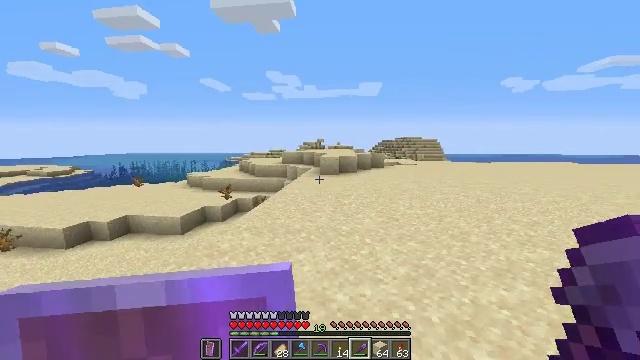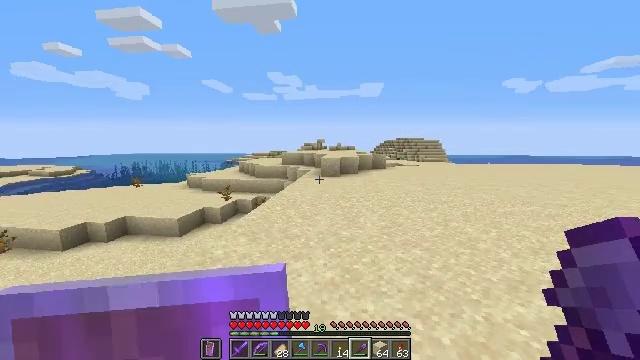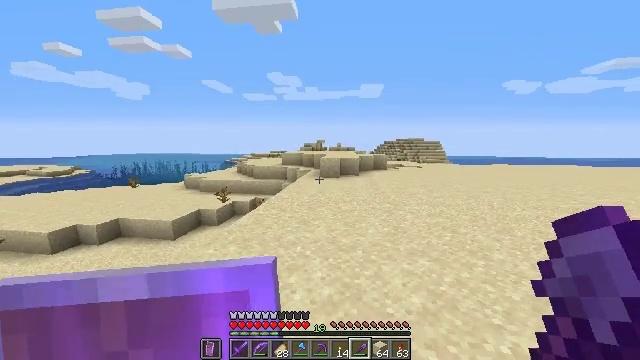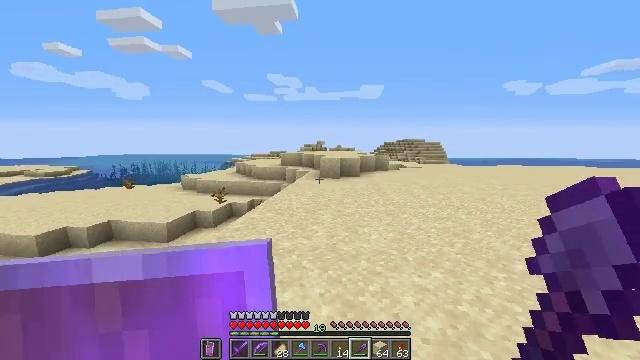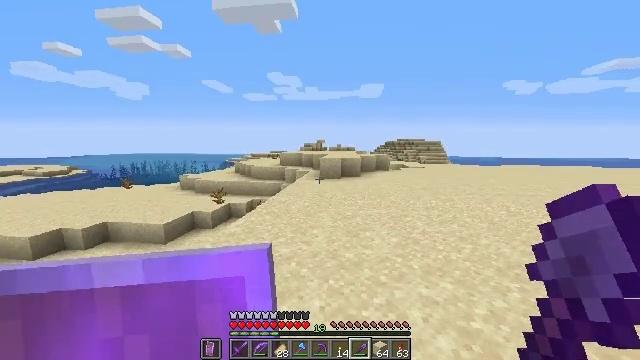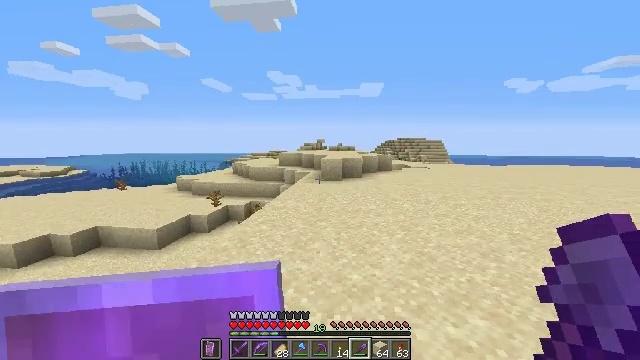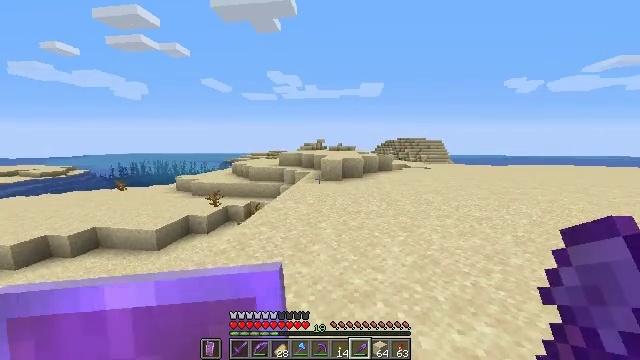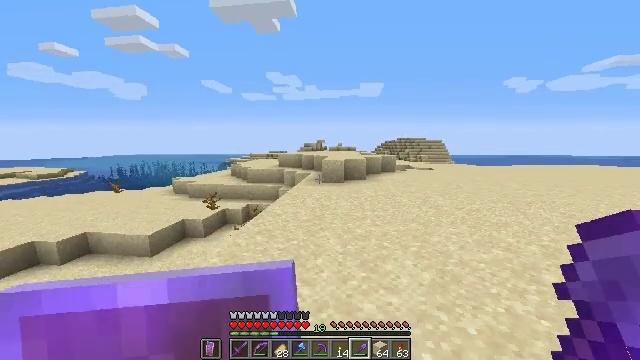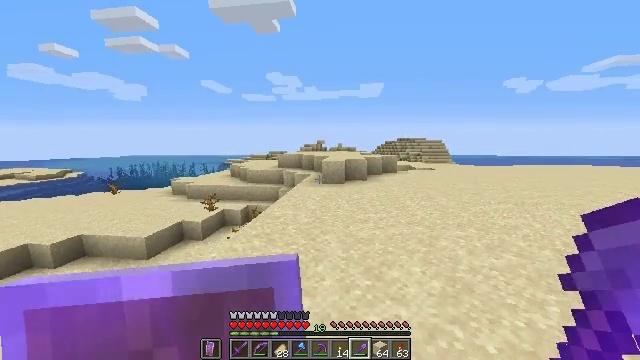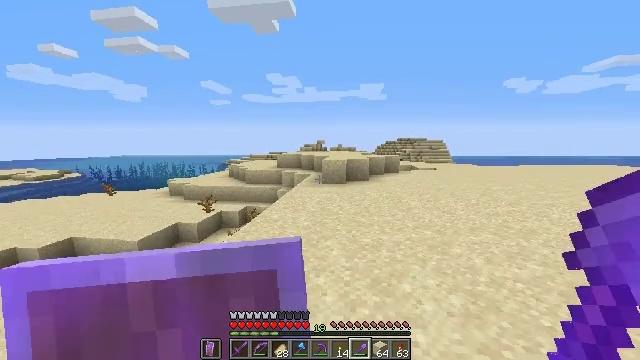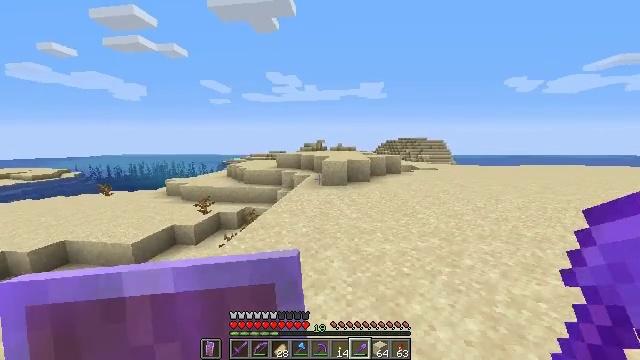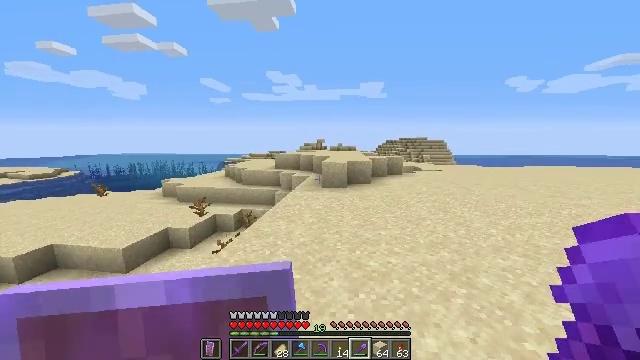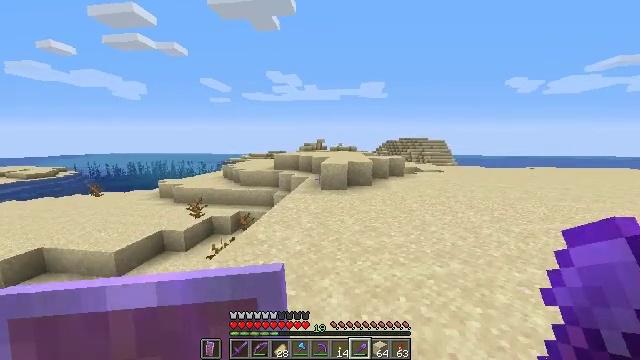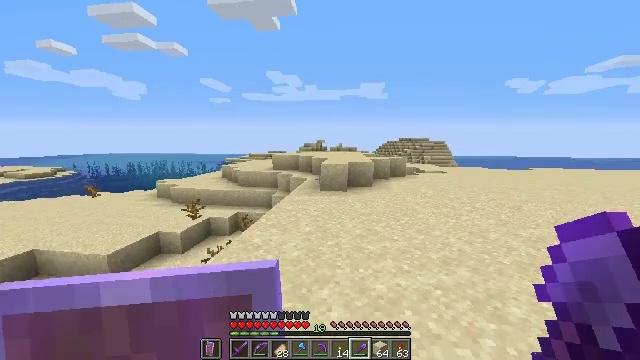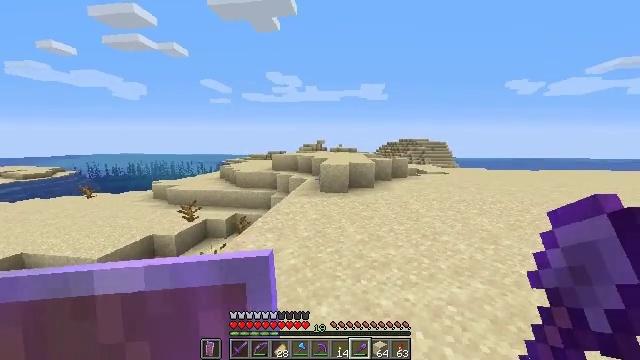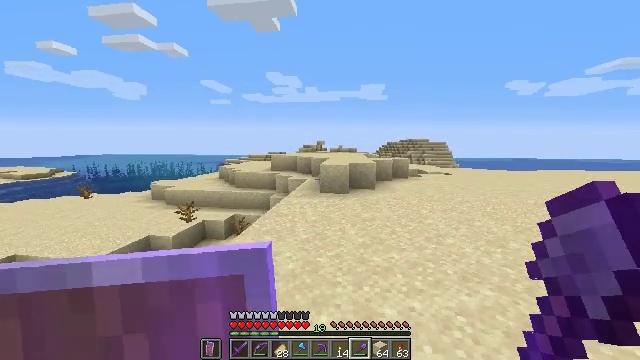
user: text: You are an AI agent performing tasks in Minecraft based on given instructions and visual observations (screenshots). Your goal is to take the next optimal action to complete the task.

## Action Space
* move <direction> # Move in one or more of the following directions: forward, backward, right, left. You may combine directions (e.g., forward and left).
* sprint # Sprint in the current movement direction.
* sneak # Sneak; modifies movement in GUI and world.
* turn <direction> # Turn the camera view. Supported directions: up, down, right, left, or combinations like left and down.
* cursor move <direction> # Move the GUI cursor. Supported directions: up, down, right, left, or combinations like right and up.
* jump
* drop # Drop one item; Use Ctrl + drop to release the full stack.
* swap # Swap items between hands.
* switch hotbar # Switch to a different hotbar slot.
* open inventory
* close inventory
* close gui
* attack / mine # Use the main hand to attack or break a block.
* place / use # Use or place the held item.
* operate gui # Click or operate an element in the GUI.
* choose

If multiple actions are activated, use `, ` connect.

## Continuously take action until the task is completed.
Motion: motion action
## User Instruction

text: Break the sand block.
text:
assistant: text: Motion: move forward, sprint
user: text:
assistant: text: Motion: move forward, sprint
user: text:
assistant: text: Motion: move forward, sprint
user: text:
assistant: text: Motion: move forward, sprint
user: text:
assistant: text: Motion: move forward, sprint
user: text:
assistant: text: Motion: move forward, sprint
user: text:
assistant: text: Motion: move forward, sprint
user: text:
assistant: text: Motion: move forward, sprint
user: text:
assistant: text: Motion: move forward, sprint
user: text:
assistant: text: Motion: move forward, sprint
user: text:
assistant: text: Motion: move forward, sprint
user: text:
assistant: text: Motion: move forward, sprint
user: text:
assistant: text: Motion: move forward, sprint
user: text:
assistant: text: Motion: move forward, sprint
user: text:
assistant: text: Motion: move forward, sprint
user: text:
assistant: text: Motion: move forward, sprint, turn right
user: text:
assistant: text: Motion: move forward, sprint
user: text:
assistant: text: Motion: move forward, sprint
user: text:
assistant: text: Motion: move forward, sprint
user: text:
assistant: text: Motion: move forward, sprint
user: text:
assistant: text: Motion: move forward, sprint
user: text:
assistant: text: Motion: move forward, sprint, attack / mine
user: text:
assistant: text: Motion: move forward, sprint, attack / mine
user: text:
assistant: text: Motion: move forward, sprint, attack / mine
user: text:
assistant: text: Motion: move forward, sprint, attack / mine
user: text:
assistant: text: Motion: move forward, sprint, attack / mine
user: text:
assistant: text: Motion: move forward, sprint, attack / mine
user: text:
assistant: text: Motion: move forward, sprint, turn right, attack / mine
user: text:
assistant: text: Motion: move forward, sprint, turn right, attack / mine
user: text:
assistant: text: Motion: move forward, sprint, turn right, attack / mine